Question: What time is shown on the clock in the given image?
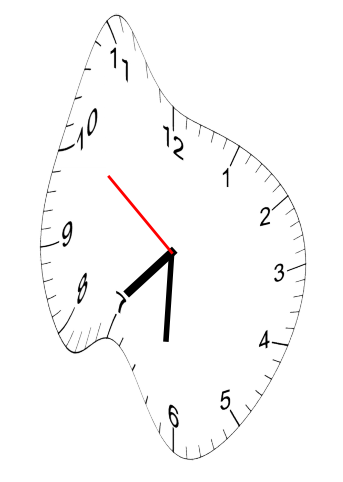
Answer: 07:30:51